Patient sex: F
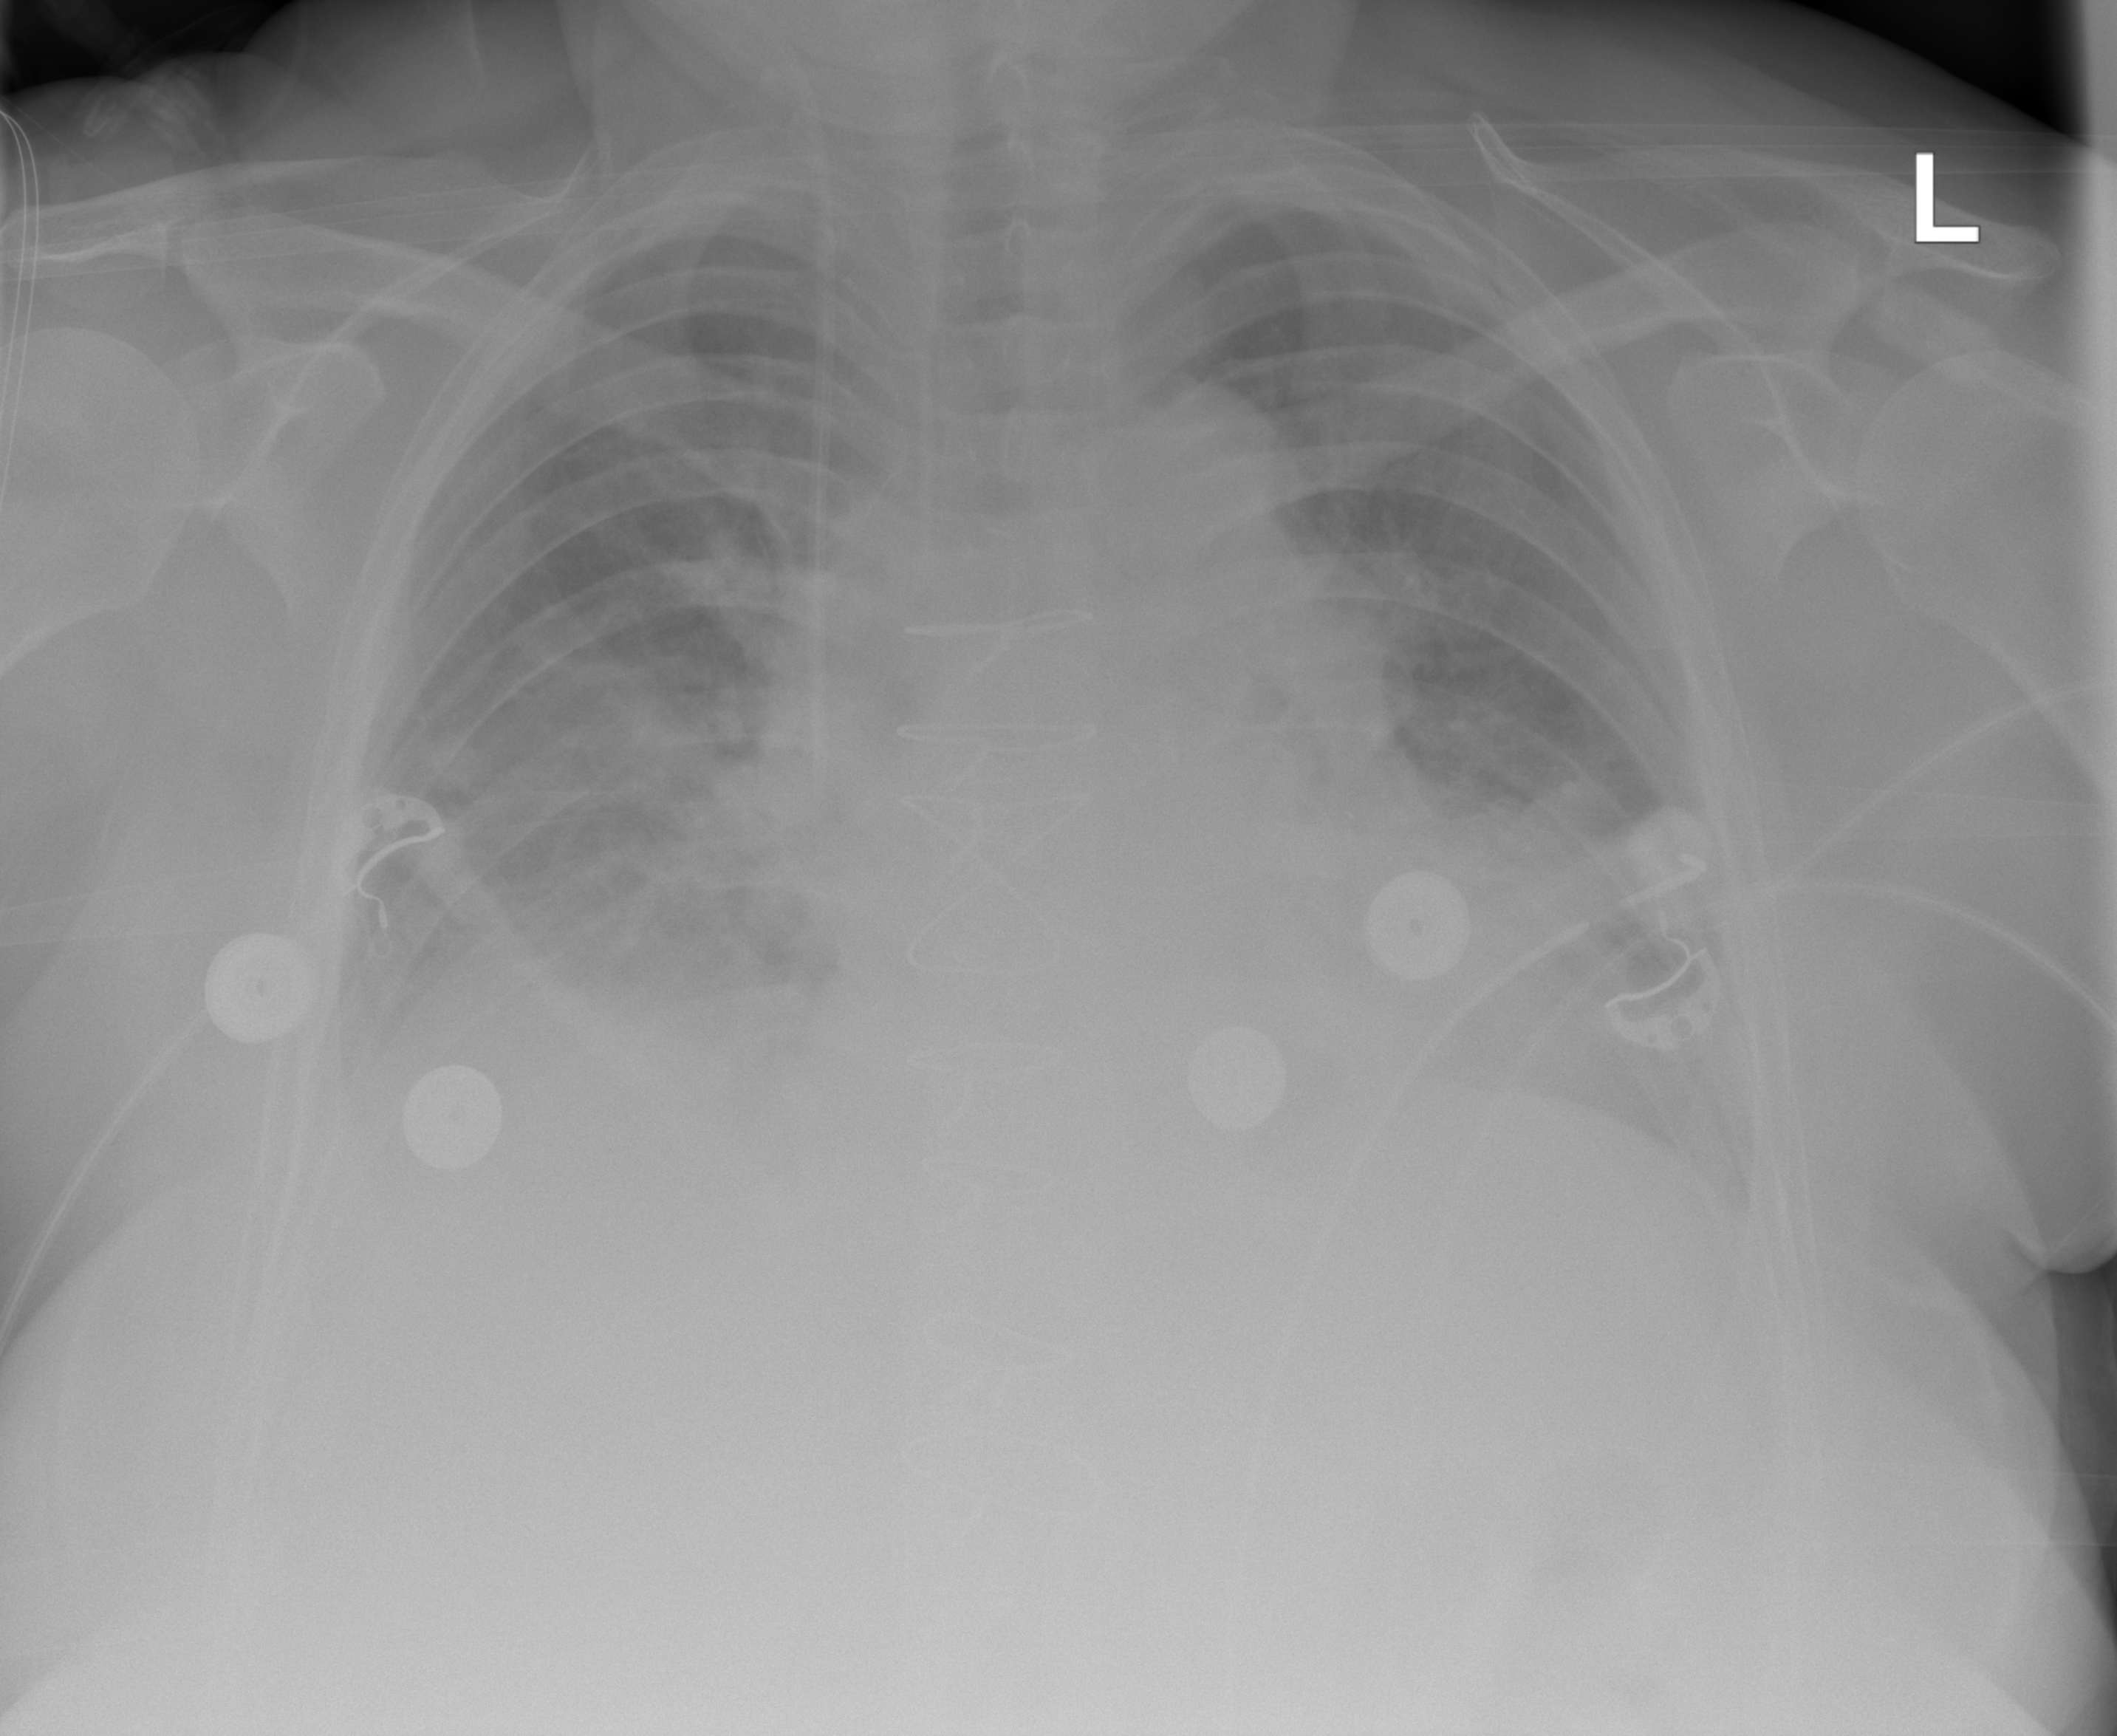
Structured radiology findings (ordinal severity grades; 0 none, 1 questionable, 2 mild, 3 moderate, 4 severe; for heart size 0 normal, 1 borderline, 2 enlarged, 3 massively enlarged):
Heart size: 2
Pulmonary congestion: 2
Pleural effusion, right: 2
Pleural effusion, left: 2
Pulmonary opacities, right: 0
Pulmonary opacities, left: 0
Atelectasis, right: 2
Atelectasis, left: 2